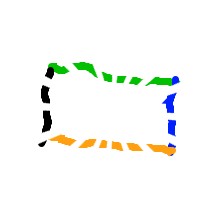
Shape: rectangle